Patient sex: M
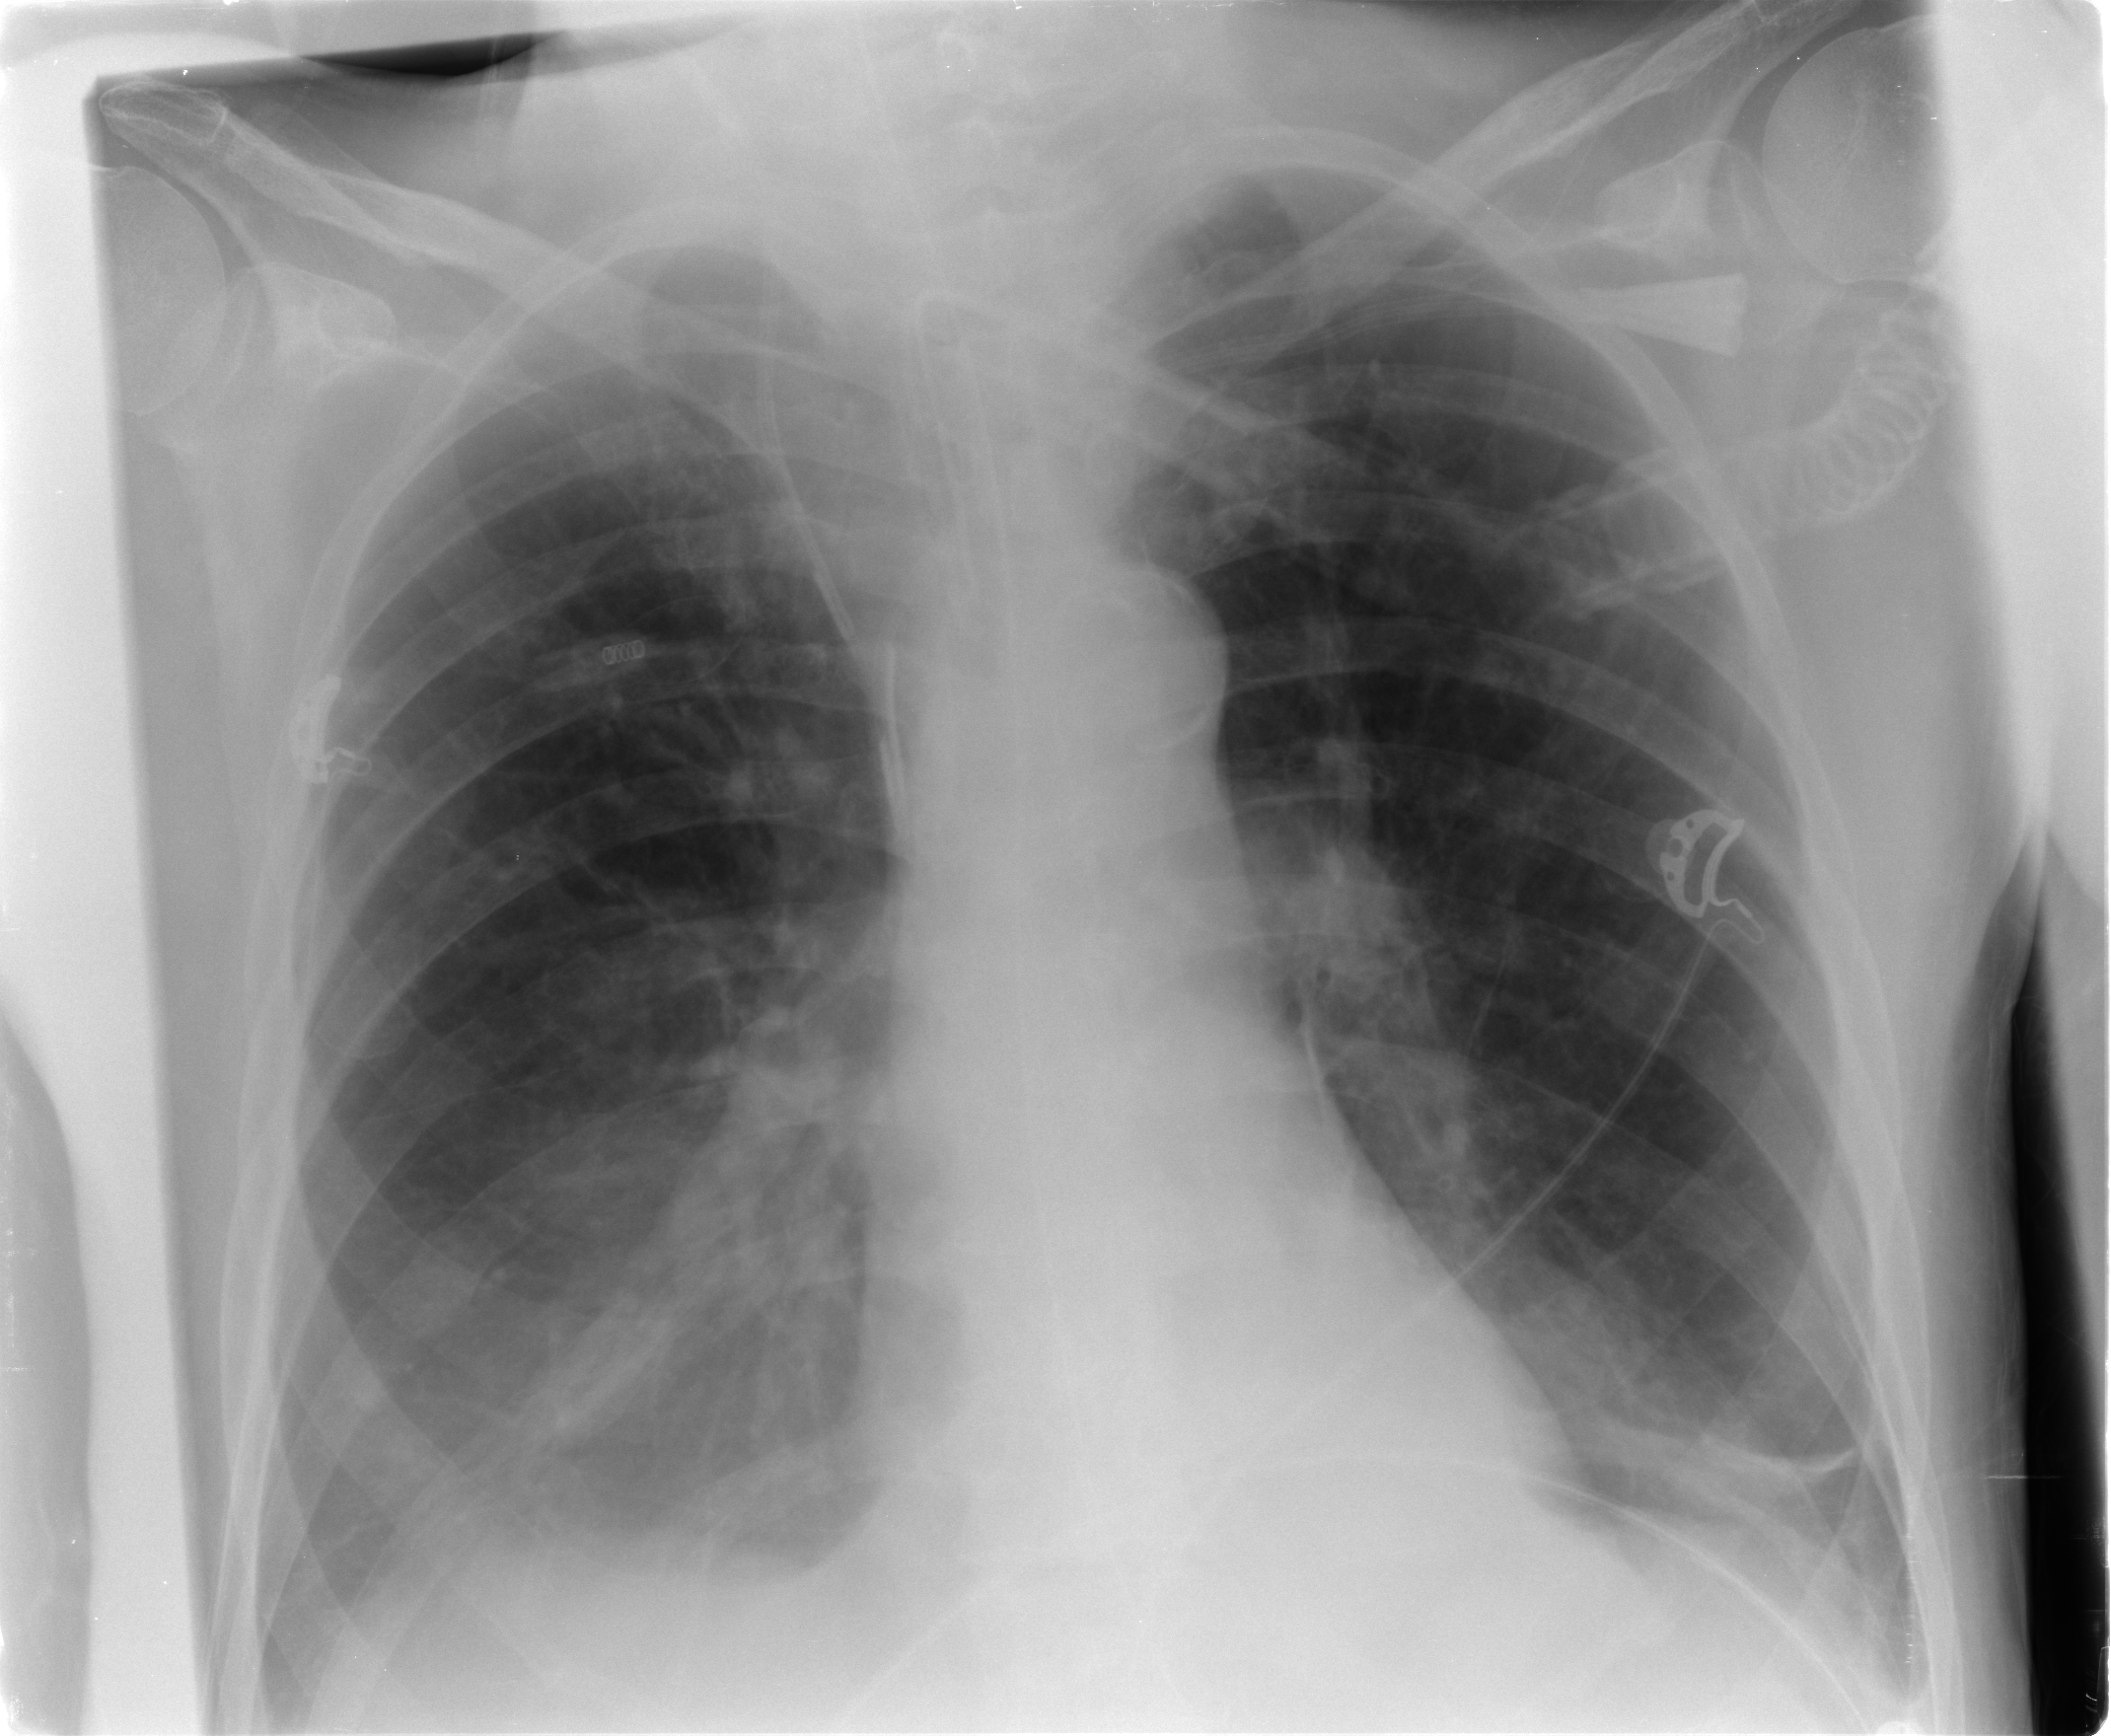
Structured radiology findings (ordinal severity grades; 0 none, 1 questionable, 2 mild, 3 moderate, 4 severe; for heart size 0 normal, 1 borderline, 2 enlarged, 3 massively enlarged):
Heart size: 0
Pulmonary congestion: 2
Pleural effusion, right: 2
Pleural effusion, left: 2
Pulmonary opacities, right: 0
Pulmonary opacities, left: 0
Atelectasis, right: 2
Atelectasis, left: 2